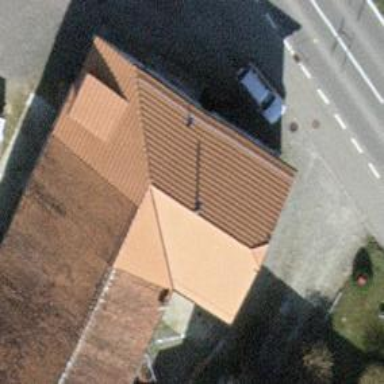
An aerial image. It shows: Farm building with hipped roof.